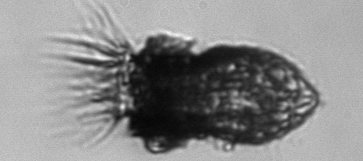
Label: Stenosemella_pacifica